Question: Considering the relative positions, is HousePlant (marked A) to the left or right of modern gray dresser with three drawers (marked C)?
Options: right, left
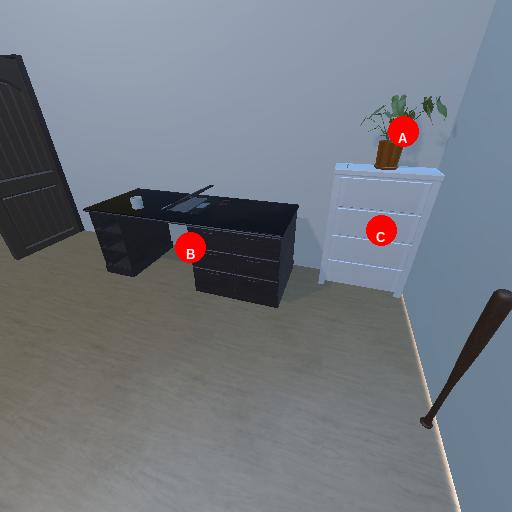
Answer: right